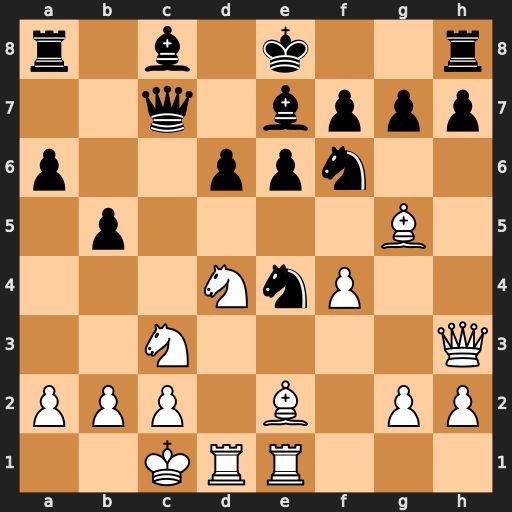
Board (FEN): r1b1k2r/2q1bppp/p2ppn2/1p4B1/3NnP2/2N4Q/PPP1B1PP/2KRR3
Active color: w
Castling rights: kq
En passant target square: -
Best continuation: Nxe4 Nxe4 Bxe7